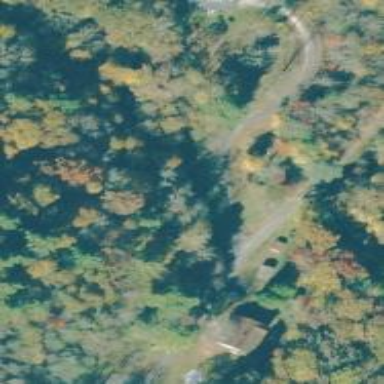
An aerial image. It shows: Driveway leading to service road.